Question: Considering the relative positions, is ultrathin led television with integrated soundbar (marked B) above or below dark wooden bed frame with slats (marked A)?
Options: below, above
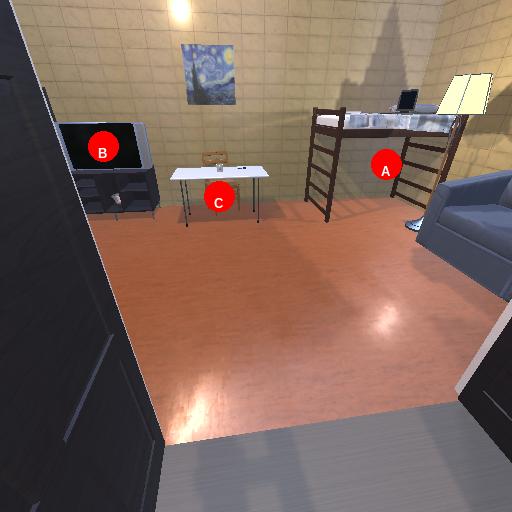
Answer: below